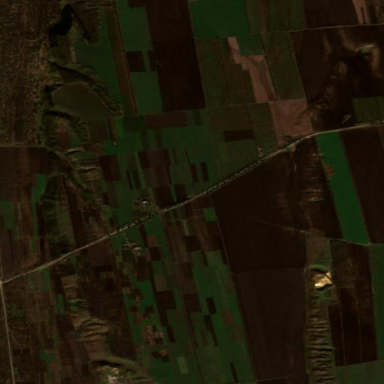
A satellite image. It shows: Picturesque farmland scene.